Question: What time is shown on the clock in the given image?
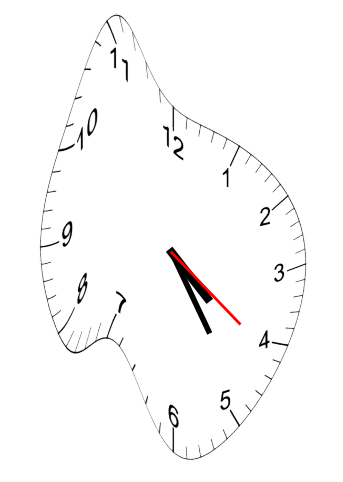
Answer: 04:24:21